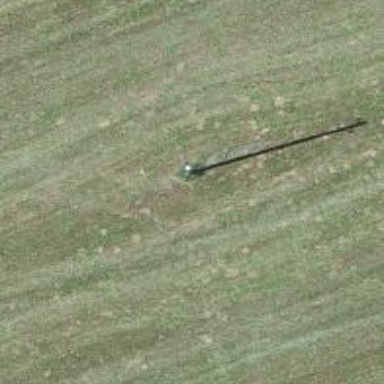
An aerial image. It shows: Minor power line.